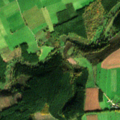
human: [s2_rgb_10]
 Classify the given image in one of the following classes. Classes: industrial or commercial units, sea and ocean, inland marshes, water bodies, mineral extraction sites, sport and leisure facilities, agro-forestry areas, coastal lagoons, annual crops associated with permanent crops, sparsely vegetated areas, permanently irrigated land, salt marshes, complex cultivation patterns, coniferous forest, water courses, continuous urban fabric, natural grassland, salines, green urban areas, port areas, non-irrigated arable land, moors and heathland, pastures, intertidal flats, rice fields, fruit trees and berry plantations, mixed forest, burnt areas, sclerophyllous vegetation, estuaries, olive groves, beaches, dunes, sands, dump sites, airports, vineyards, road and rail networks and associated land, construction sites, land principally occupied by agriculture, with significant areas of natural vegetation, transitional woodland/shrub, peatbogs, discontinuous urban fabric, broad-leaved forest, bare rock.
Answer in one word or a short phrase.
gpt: pastures, complex cultivation patterns, coniferous forest, mixed forest